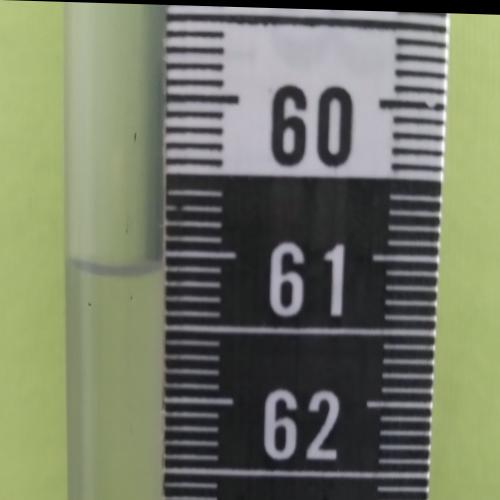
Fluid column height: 61.1 cm